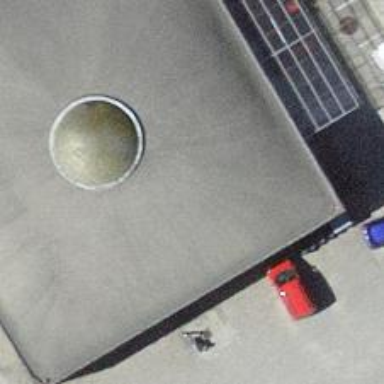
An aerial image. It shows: Car repair shop.